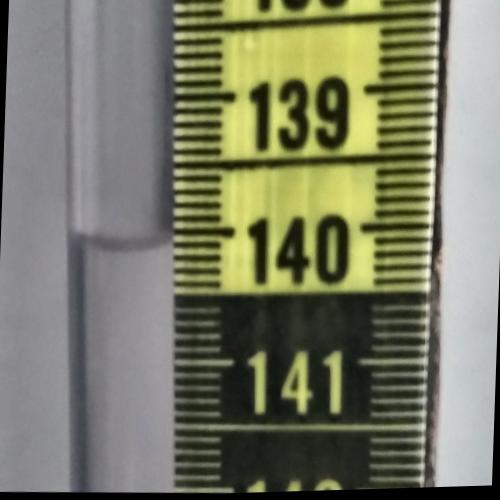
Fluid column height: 140.1 cm